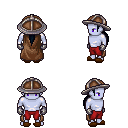
a pixel art fantasy rpg character, male body template, dark elf, purple skin, brown cape, red pants, raven ponytail hairstyle, chain helm, metal gloves, brown slippers, four views (front, back, left, right), 2x2 character sprite sheet, small pixel art, hard edges, no anti-aliasing